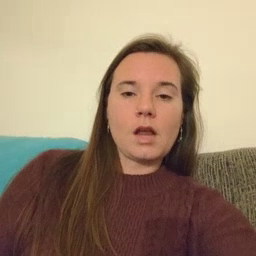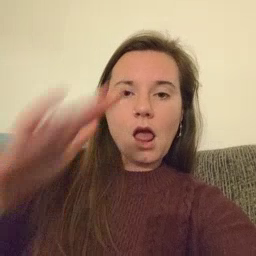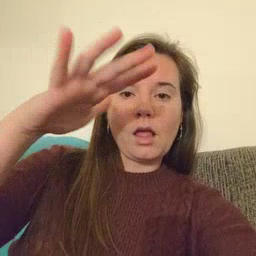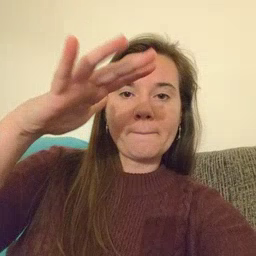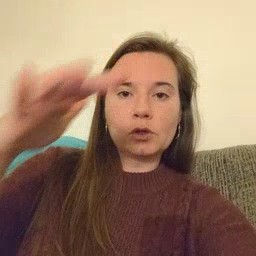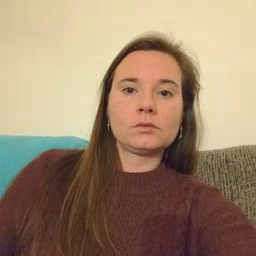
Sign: helicopter